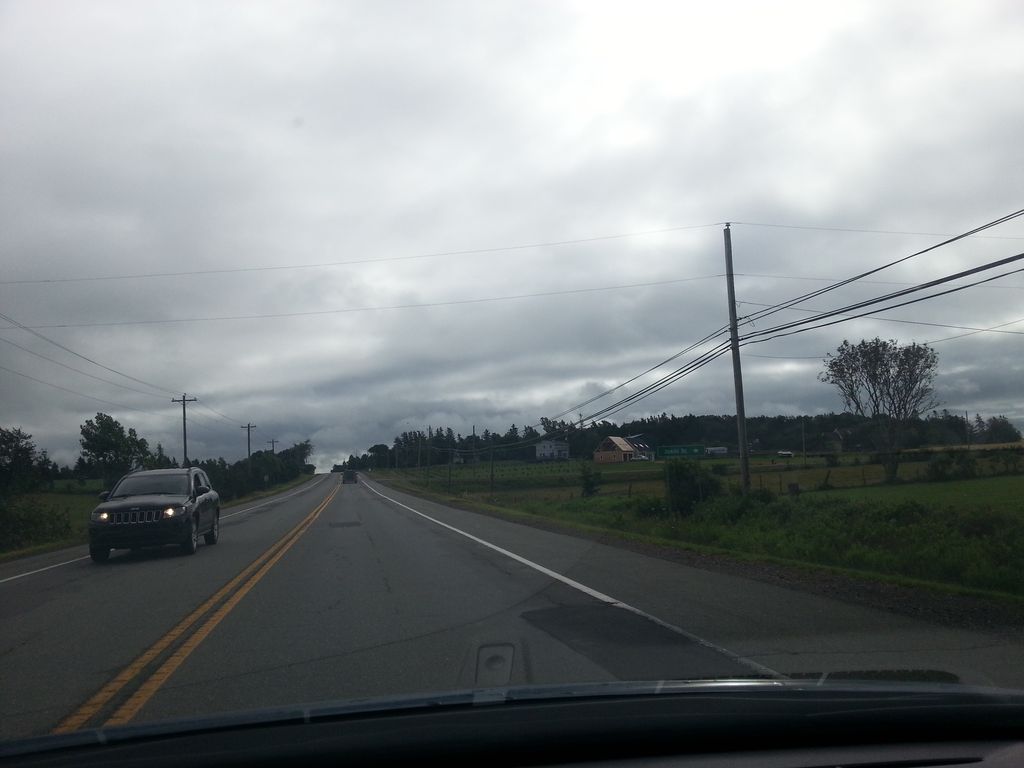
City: charlottetown